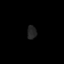
Tissue: skin
Cell type: Epithelial cells
Senescence score: 0.8823
Nuclear area (px): 122
Mean DAPI intensity: 35.385